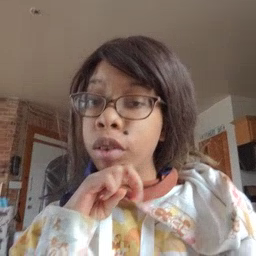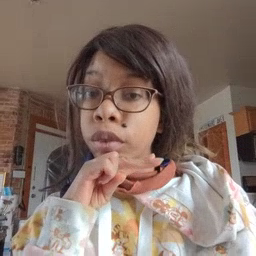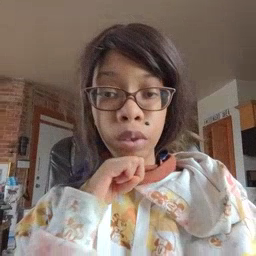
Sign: frog